Field crop: tomato
Growth stage: 1
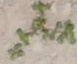
Species: portulaca